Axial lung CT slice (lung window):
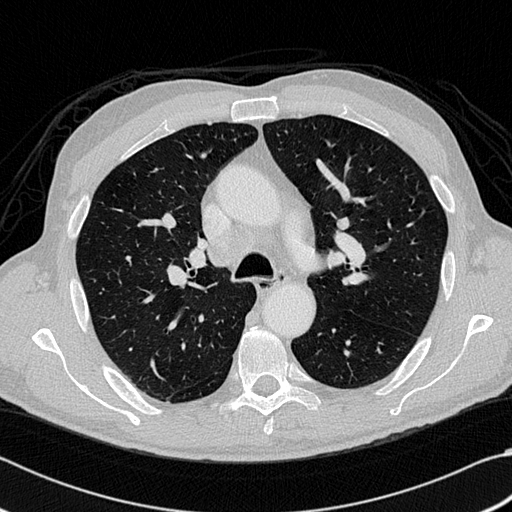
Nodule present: no